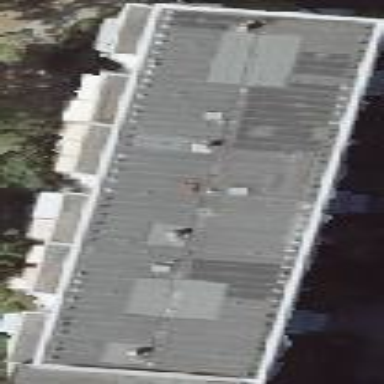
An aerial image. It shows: Building with apartments and flat roof.